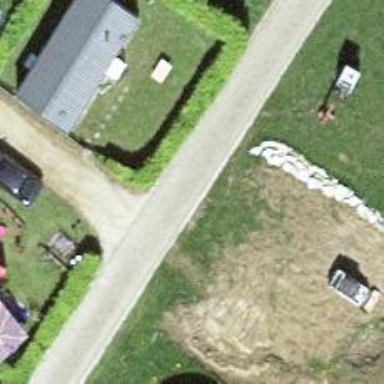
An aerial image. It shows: Gravel driveway serving as service road.